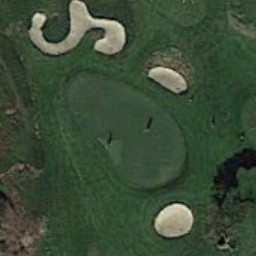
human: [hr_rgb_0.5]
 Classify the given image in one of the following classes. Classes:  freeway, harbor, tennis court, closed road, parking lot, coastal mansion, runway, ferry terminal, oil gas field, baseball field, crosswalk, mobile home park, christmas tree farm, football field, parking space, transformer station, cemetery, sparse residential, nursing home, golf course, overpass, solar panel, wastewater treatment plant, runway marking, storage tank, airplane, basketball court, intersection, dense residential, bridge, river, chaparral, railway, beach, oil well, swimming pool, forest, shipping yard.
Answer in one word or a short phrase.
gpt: golf course